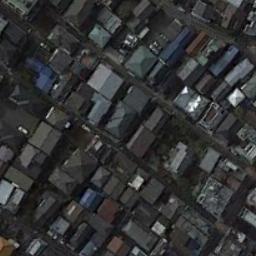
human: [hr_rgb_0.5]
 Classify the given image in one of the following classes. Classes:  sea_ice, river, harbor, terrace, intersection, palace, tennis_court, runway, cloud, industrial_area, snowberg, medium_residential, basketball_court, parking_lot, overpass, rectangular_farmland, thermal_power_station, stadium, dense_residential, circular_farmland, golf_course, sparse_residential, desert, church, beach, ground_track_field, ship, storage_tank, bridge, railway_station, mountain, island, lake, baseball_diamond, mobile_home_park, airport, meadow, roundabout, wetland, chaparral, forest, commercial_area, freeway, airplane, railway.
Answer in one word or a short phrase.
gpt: dense_residential